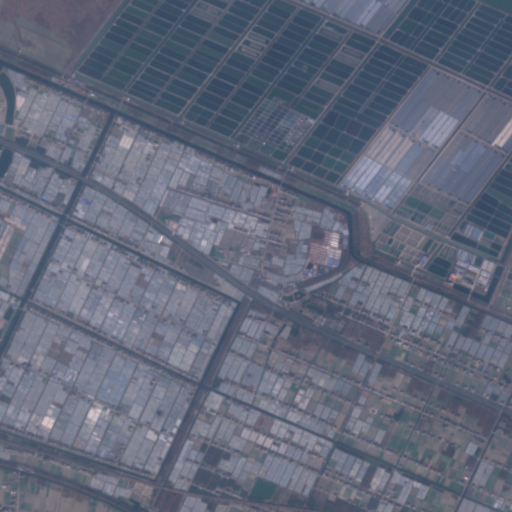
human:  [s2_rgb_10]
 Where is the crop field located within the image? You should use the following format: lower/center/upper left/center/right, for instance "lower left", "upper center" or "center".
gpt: The crop field is located in the center left of the image.
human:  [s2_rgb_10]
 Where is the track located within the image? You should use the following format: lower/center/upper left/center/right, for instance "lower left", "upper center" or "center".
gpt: There is no track in the image.